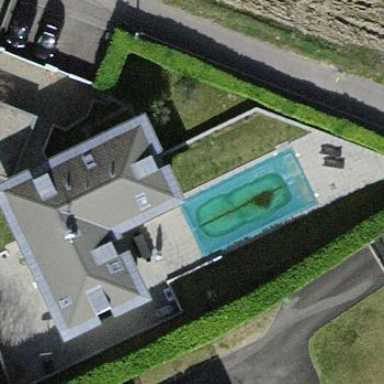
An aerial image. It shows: Swimming pool located in leisure land.